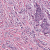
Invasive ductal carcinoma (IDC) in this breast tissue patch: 1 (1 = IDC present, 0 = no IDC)